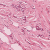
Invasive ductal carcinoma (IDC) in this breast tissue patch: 1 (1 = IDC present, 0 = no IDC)